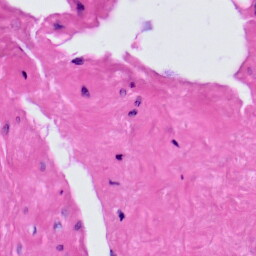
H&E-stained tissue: Prostate